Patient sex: M
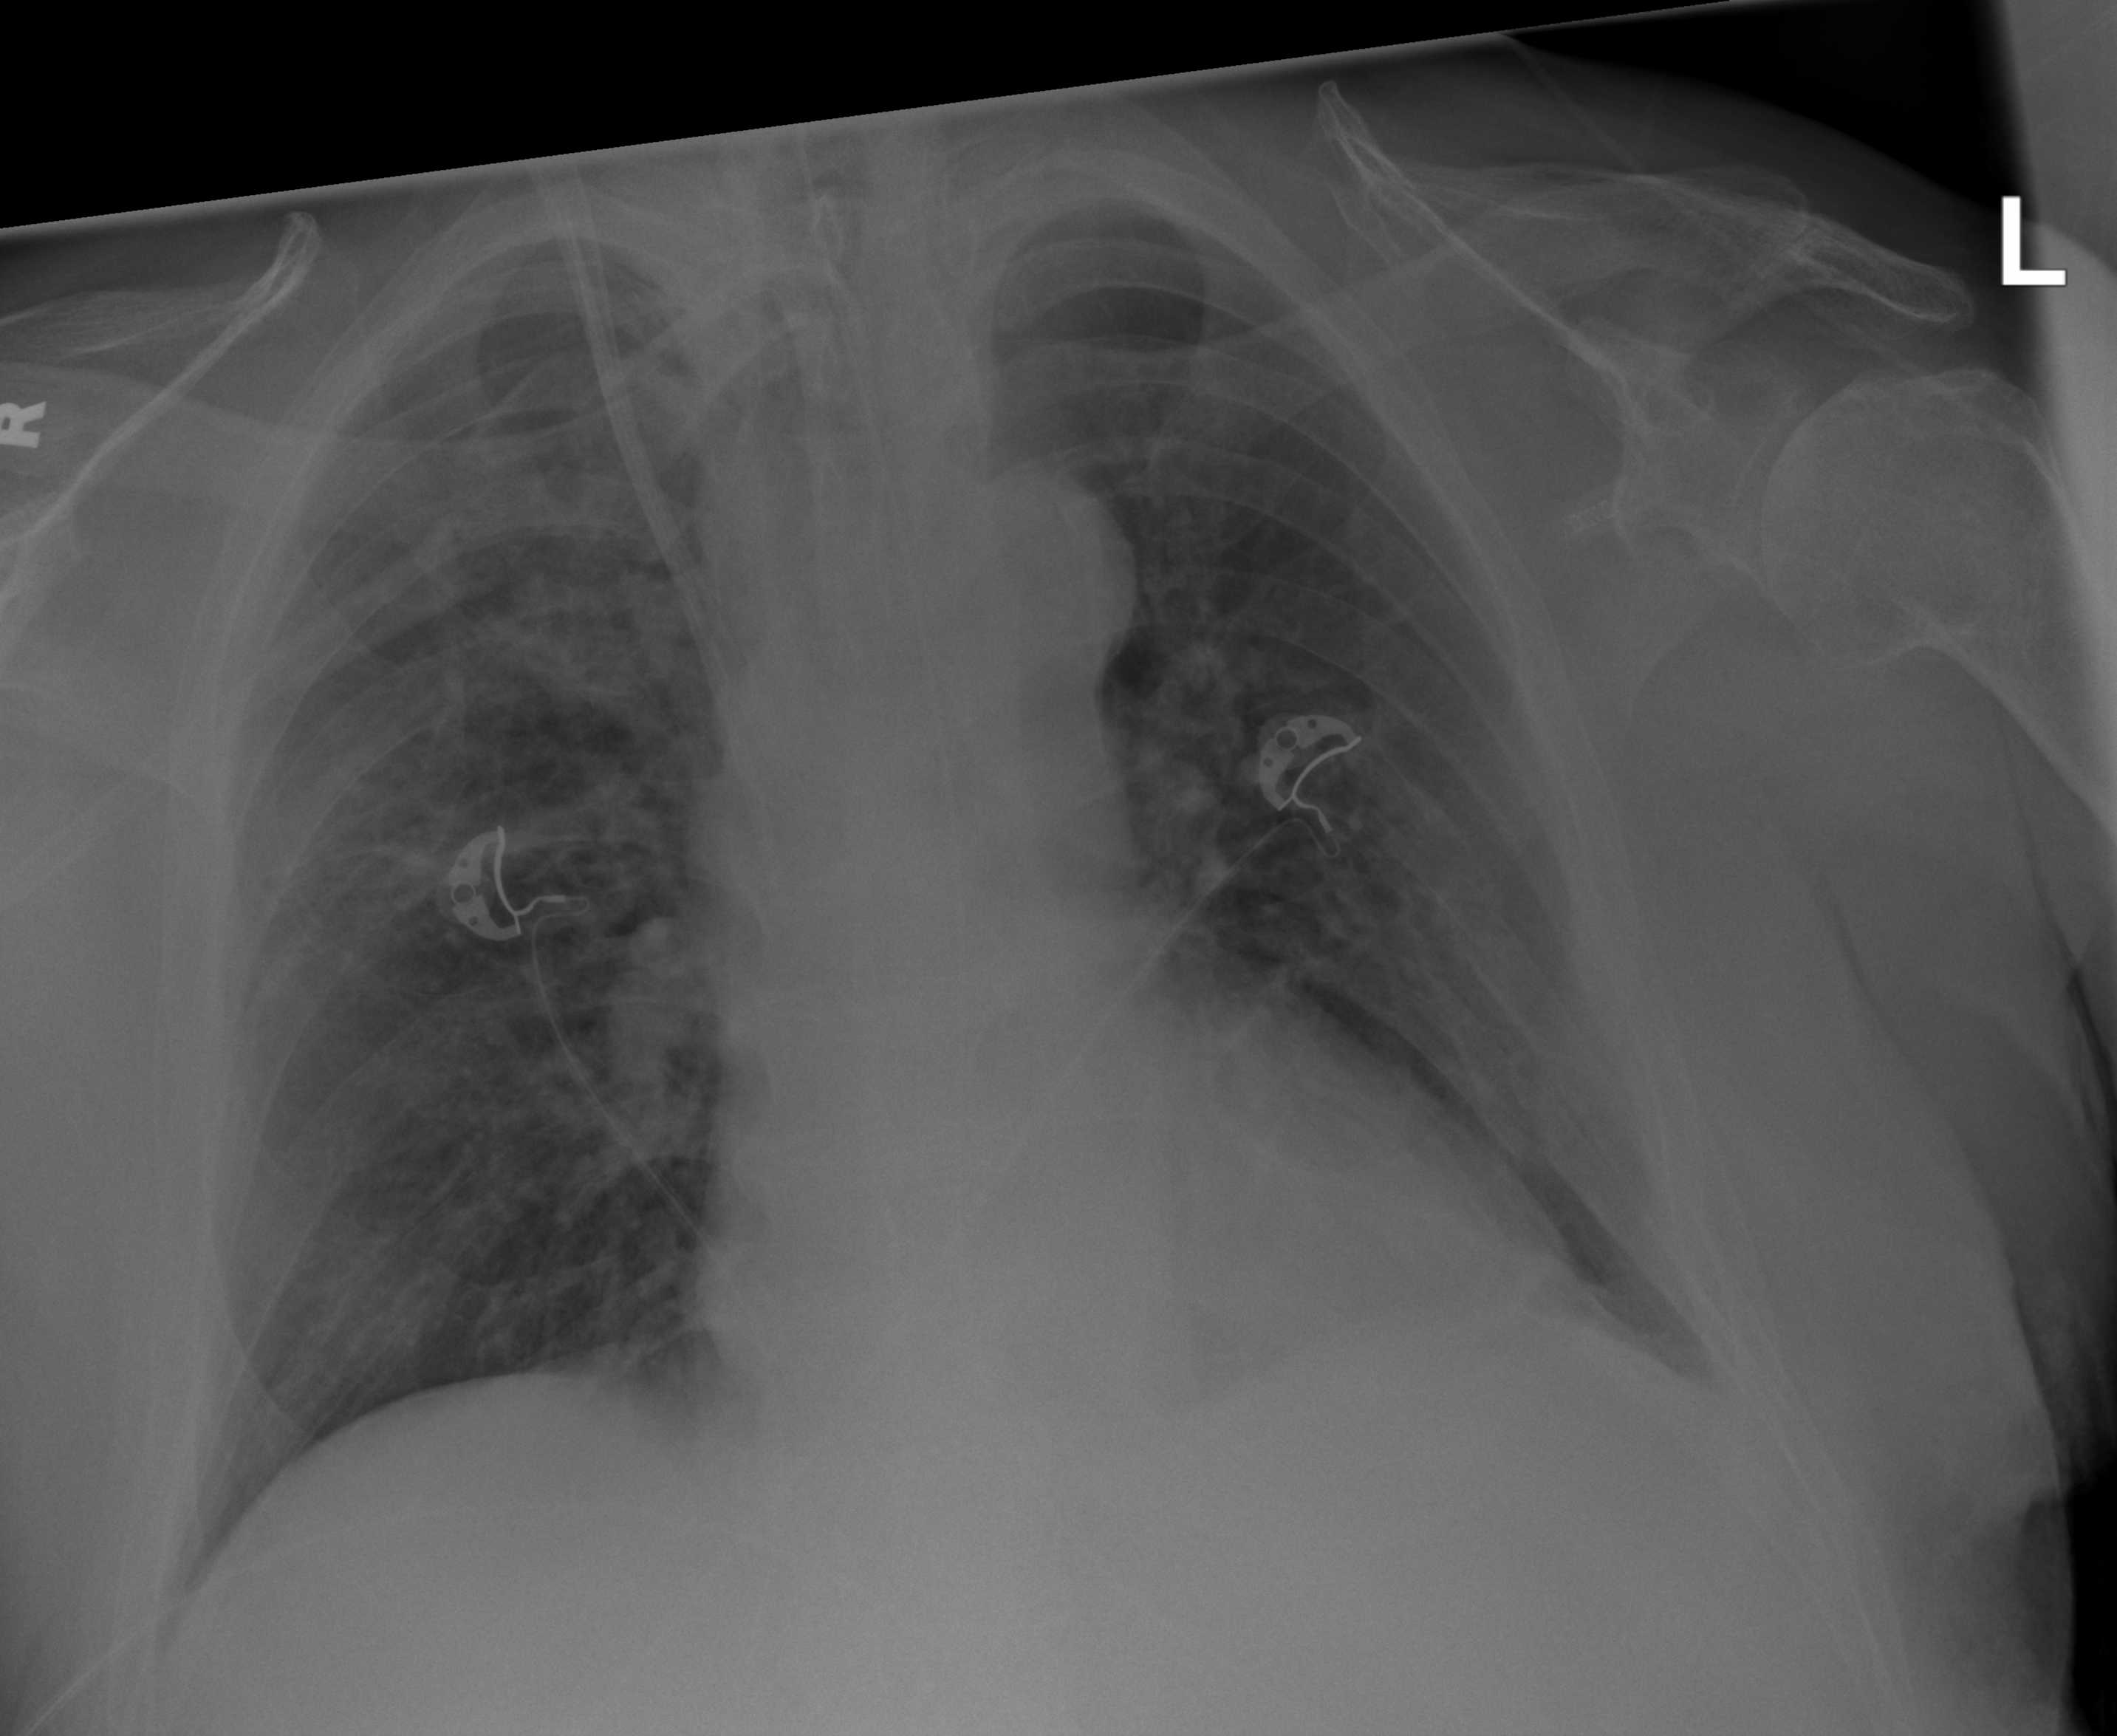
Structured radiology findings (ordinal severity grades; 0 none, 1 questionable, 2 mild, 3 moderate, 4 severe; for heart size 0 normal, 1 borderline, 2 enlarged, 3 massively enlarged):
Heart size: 1
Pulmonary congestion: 2
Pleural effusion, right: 0
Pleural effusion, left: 2
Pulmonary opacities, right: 2
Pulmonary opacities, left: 2
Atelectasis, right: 2
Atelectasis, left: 2